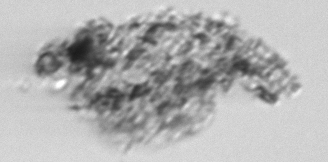
Label: detritus